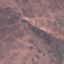
Label: HerbaceousVegetation